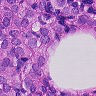
Metastatic tissue present: yes